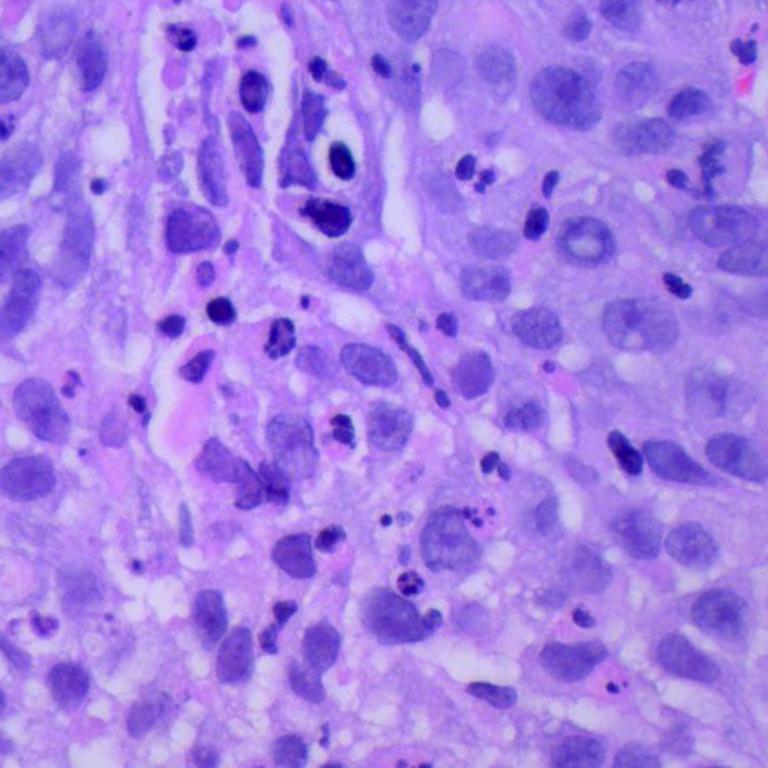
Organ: lung
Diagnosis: squamous carcinomas